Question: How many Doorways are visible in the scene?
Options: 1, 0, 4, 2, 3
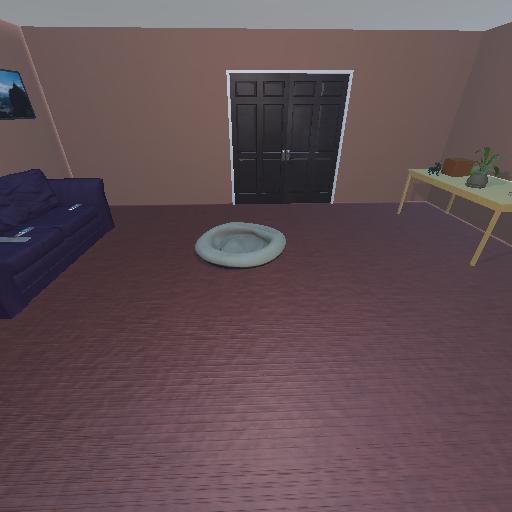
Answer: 1